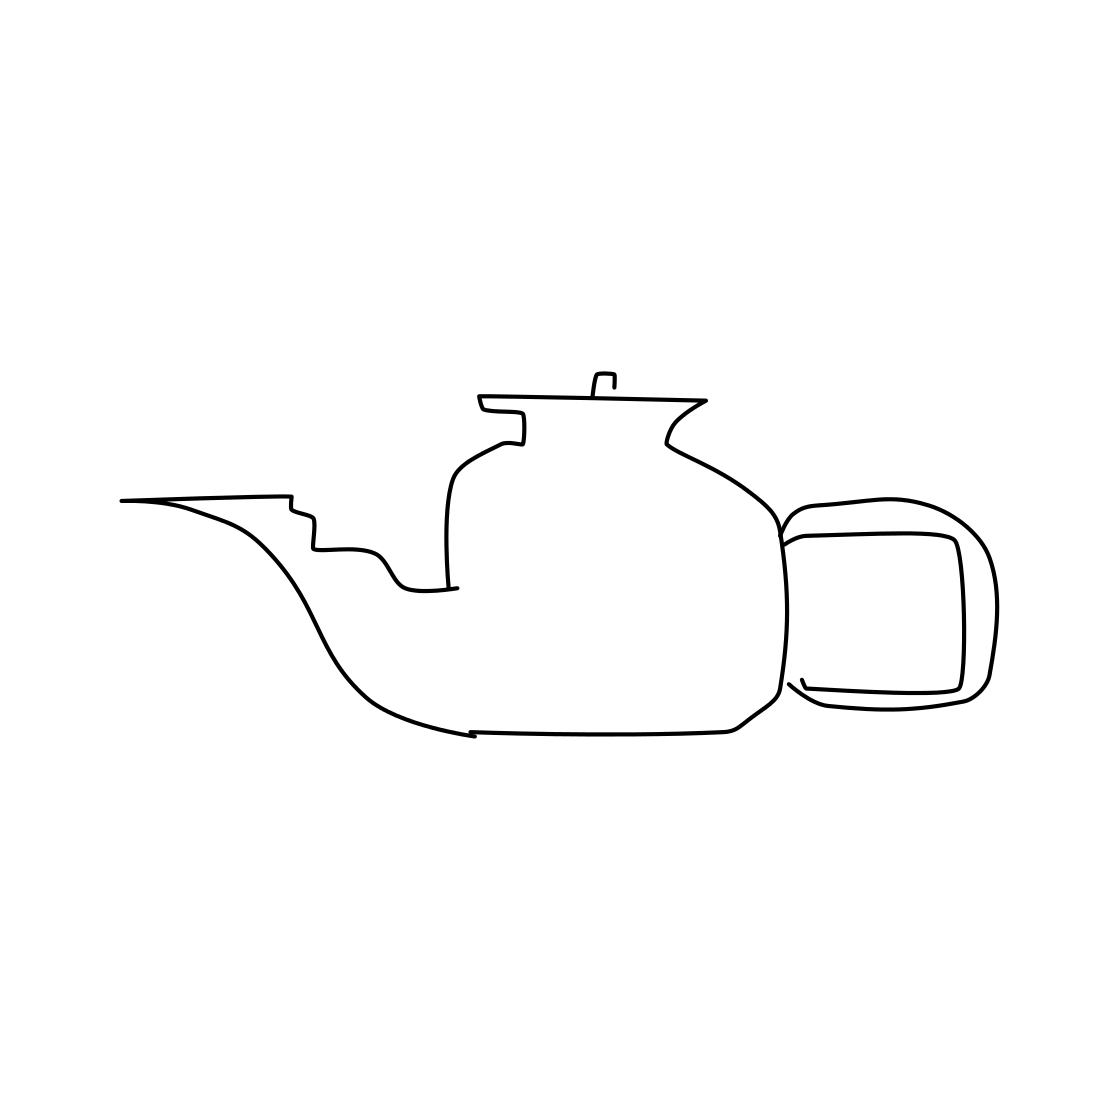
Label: teapot